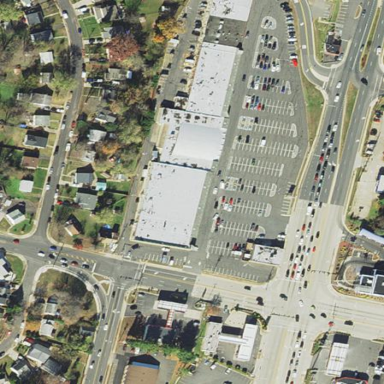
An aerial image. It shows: Retail building.